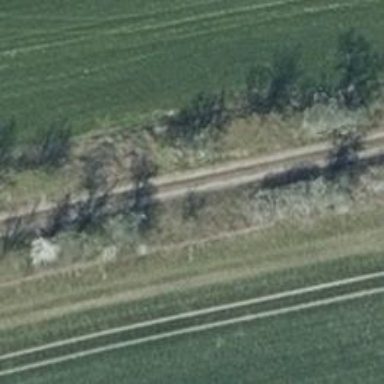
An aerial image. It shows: Row of deciduous broadleaved trees.